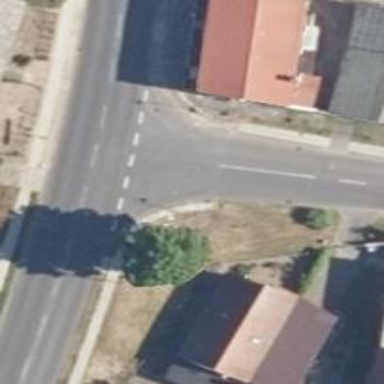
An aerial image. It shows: Road with "give way" sign.